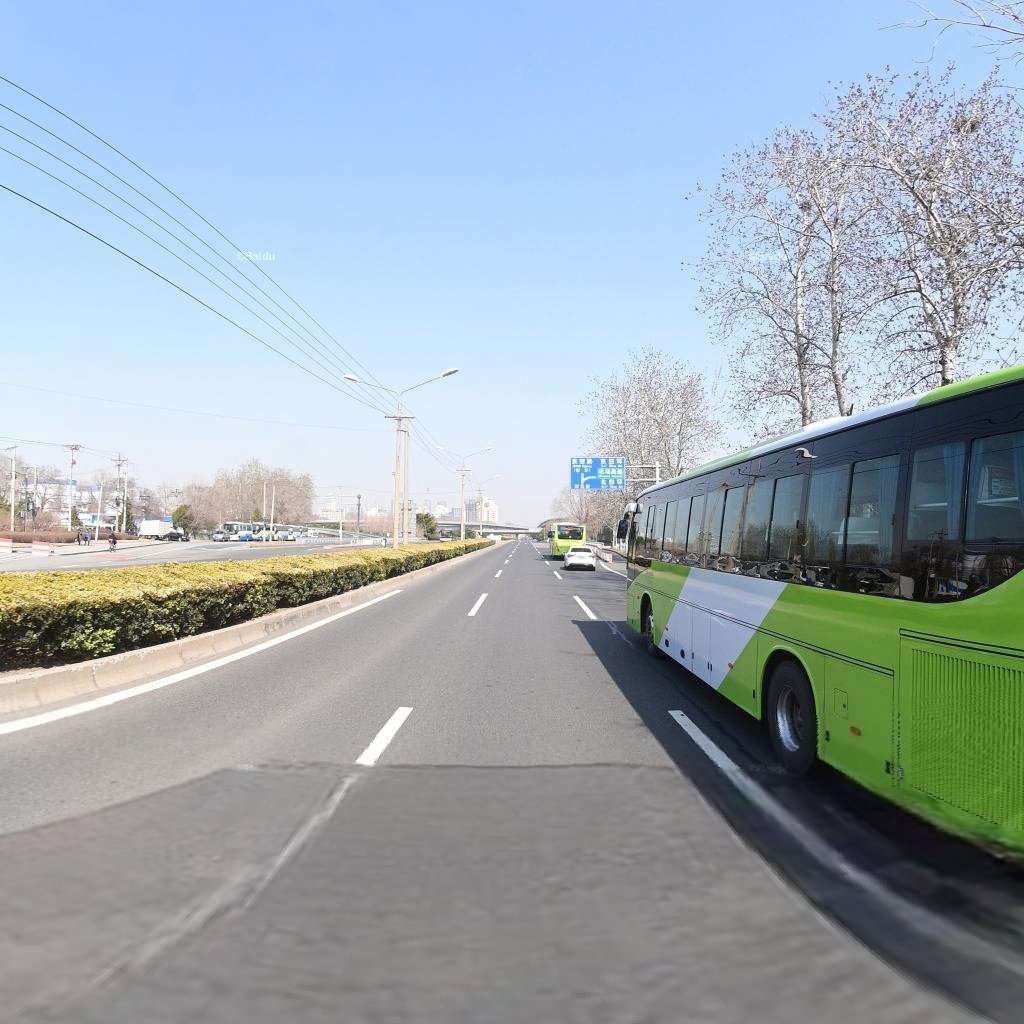
Region: Chaoyang
Road damage annotations: longitudinal patch